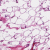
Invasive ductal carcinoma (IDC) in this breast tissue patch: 0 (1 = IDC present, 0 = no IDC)